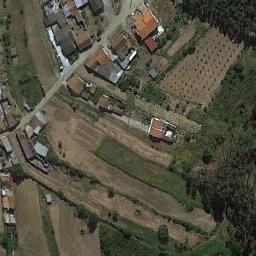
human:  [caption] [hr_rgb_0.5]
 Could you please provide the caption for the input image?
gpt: There are many buildings of different shapes on the terraces .

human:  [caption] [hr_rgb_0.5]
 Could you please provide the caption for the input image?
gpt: There are several white houses on the terraces .

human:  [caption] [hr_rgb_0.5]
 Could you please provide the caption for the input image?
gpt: Many irregularly shaped brown and green mixed farm fields with several paths and many buildings .

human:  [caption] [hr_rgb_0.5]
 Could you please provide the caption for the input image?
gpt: The bare and green terrace is next to some houses and trees .

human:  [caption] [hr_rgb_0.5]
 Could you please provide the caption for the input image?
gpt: There are many buildings and some green trees beside the terraces .